Field crop: tomato
Growth stage: 1
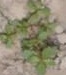
Species: portulaca